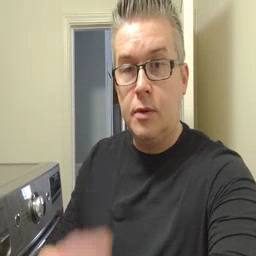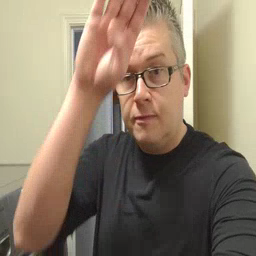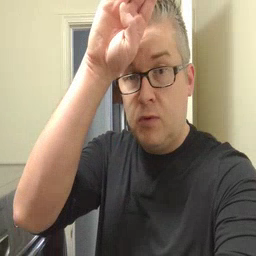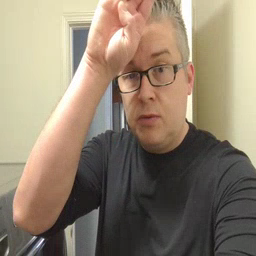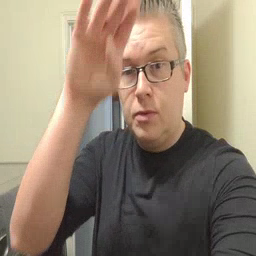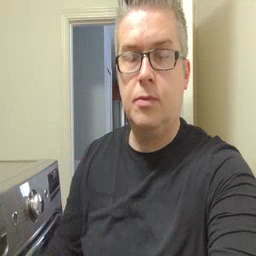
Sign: fireman